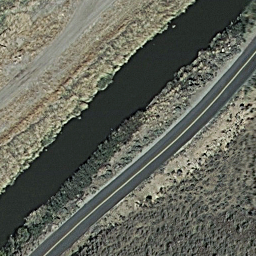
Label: river